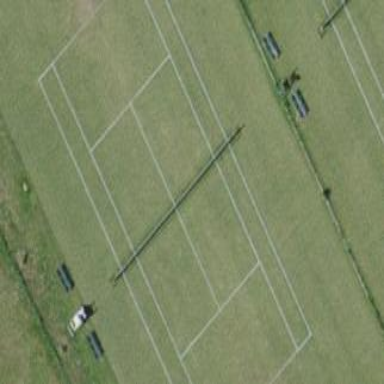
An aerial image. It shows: Grass pitch used for playing tennis.